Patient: sex M, age 79
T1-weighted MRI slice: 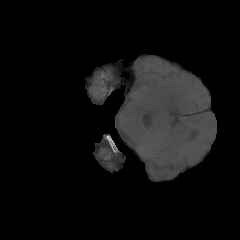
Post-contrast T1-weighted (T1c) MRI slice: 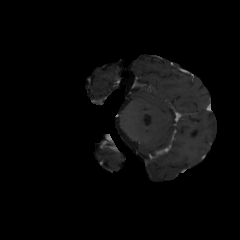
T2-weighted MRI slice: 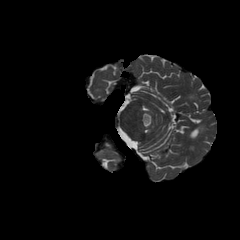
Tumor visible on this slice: no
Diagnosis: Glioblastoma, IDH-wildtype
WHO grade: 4